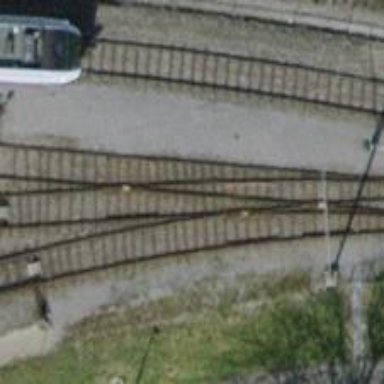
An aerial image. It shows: Single-track electrified railway yard with contact line electrification.